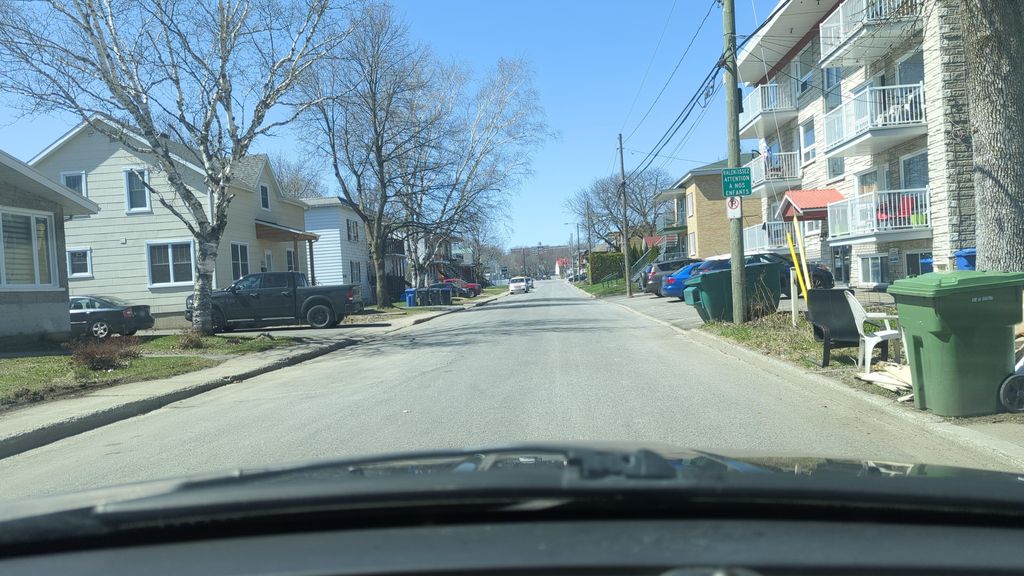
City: quebec_city